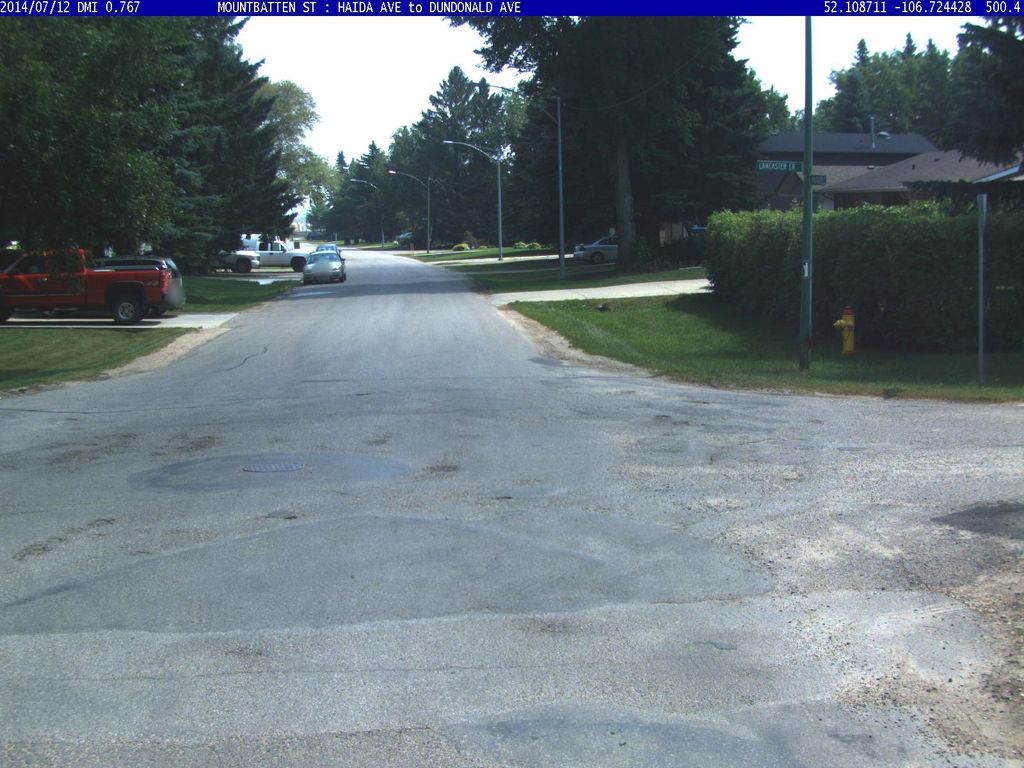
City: saskatoon